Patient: sex F, age 33
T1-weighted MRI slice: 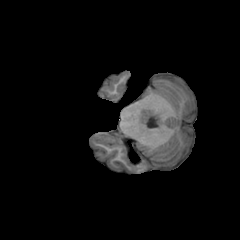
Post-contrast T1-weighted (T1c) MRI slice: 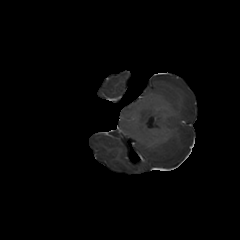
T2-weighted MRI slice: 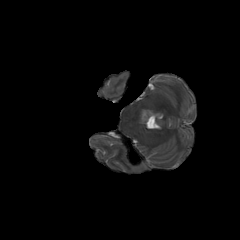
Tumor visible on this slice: yes
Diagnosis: Glioblastoma, IDH-wildtype
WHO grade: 4